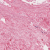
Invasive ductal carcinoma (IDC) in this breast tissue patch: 0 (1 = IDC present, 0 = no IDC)